Question: My Java project has a number of dependencies e.g 'Box2d', 'OpenGl' and 'OpenAl'
I have the follow list of 'plugin's defined in my 'pom.xml', so using Maven to manage project.
Note: I have dependencies listed at bottom of 'pom.xml', but excluding from here.
I followed this documentation to get started: <URL>
'''
<plugins>
<plugin>
<artifactId>maven-compiler-plugin</artifactId>
<version>3.1</version>
<configuration>
<source/>
<target/>
</configuration>
</plugin>
<plugin>
<groupId>org.apache.maven.plugins</groupId>
<artifactId>maven-shade-plugin</artifactId>
<version>2.3</version>
<executions>
<execution>
<phase>package</phase>
<goals>
<goal>shade</goal>
</goals>
<configuration>
<transformers>
<transformer implementation="org.apache.maven.plugins.shade.resource.ManifestResourceTransformer">
<mainClass>com.app.game.Main</mainClass>
</transformer>
</transformers>
</configuration>
</execution>
</executions>
</plugin>
</plugins>
'''
When I run 'mvn package', a 'jar' is created i.e 'target/test-0.1.jar'
It actually contains all 'jar' dependencies and includes native '.so' and '.dll' libraries at root of package.

But when I try run the application from CLI, I get 'UnsatisfiedLinkError' exception.
Am I missing something in 'pom'?
'''
[rob@work target]$ java -jar test-0.1.jar
log4j:WARN No appenders could be found for logger (com.app.game.Main).
log4j:WARN Please initialize the log4j system properly.
log4j:WARN See http://logging.apache.org/log4j/1.2/faq.html#noconfig for more info.
Catched FileNotFoundException: /home/rob/git/test/target/test-0.1-natives-linux-amd64.jar (No such file or directory), while addNativeJarLibsImpl(classFromJavaJar class com.jogamp.common.os.Platform, classJarURI jar:file:/home/rob/git/test/target/test-0.1.jar!/com/jogamp/common/os/Platform.class, nativeJarBaseName test-0.1-natives-linux-amd64.jar): [ file:/home/rob/git/test/target/test-0.1.jar -> file:/home/rob/git/test/target/ ] + test-0.1-natives-linux-amd64.jar -> slim: jar:file:/home/rob/git/test/target/test-0.1-natives-linux-amd64.jar!/
Exception in thread "main" java.lang.UnsatisfiedLinkError: /home/rob/git/test/target/libgluegen-rt.so (/home/rob/git/test/target/liblibgluegen-rt.so.so: cannot open shared object file: No such file or directory)
at java.lang.ClassLoader.loadLibraryWithPath(ClassLoader.java:1217)
'''
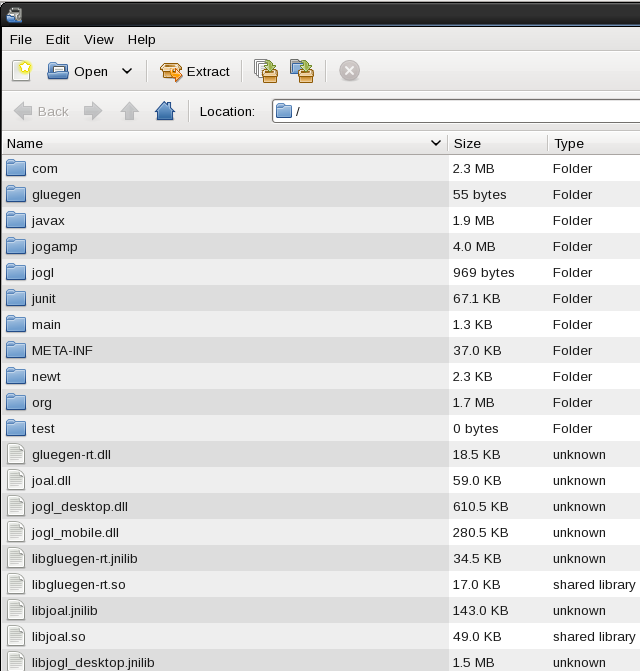
Answer: Using following set of 'plugins' in 'POM.xml' achieved what I was looking for ..
'''
<plugin>
<artifactId>maven-assembly-plugin</artifactId>
<version>2.4</version>
<configuration>
<descriptors>
<descriptor>src/assembly/assembly.xml</descriptor>
</descriptors>
</configuration>
<executions>
<execution>
<id>make-assembly</id> <!-- this is used for inheritance merges -->
<phase>verify</phase> <!-- bind to the verify phase, to execute after package phase -->
<goals>
<goal>single</goal>
</goals>
</execution>
</executions>
</plugin>
<plugin>
<groupId>org.codehaus.mojo</groupId>
<artifactId>appassembler-maven-plugin</artifactId>
<version>1.7</version>
<configuration>
<programs>
<program>
<mainClass>com.app.game.Main</mainClass>
<id>thegame</id>
</program>
</programs>
<repositoryName>lib</repositoryName>
<repositoryLayout>flat</repositoryLayout>
<assembleDirectory>${project.build.directory}/${project.artifactId}</assembleDirectory>
</configuration>
<executions>
<execution>
<id>prepare-assembly</id> <!-- this is used for inheritance merges -->
<phase>package</phase> <!-- bind to the package phase -->
<goals>
<goal>assemble</goal>
</goals>
</execution>
</executions>
</plugin>
'''
And 'src/assembly/assembly.xml' ..
'''
<?xml version="1.0" encoding="UTF-8"?>
<assembly xmlns="http://maven.apache.org/plugins/maven-assembly-plugin/assembly/1.1.0"
xmlns:xsi="http://www.w3.org/2001/XMLSchema-instance"
xsi:schemaLocation="http://maven.apache.org/plugins/maven-assembly-plugin/assembly/1.1.0 http://maven.apache.org/xsd/assembly-1.1.0.xsd">
<id>bin</id>
<formats>
<format>zip</format>
</formats>
<fileSets>
<fileSet>
<directory>${project.build.directory}/${project.artifactId}</directory>
<outputDirectory>/</outputDirectory>
<includes>
<include>/**</include>
</includes>
<excludes>
<exclude>bin/*</exclude>
</excludes>
</fileSet>
<fileSet>
<directory>${project.build.directory}/${project.artifactId}/bin</directory>
<lineEnding>keep</lineEnding>
<useDefaultExcludes>true</useDefaultExcludes>
<outputDirectory>bin</outputDirectory>
<includes>
<include>*</include>
</includes>
<fileMode>755</fileMode>
</fileSet>
</fileSets>
</assembly>
'''